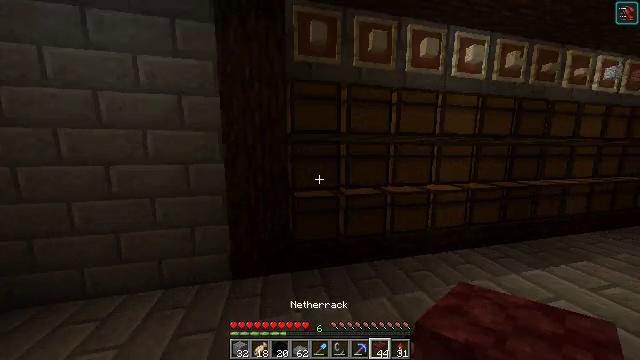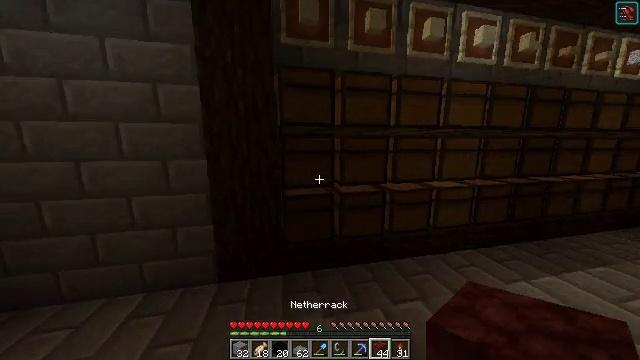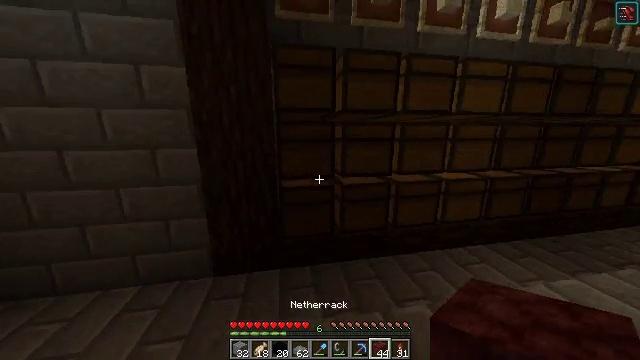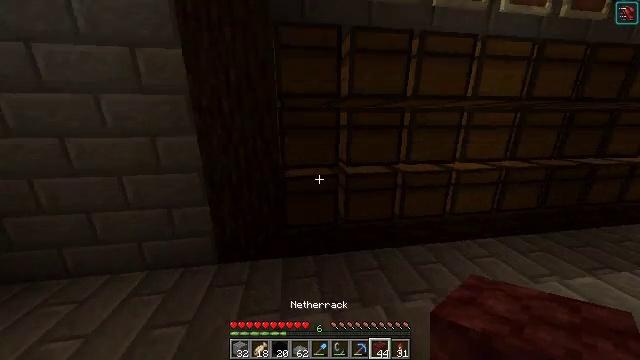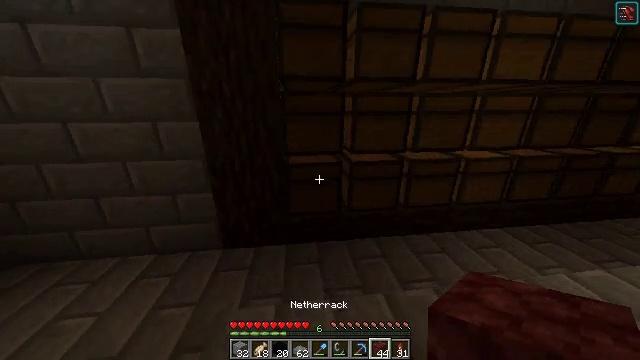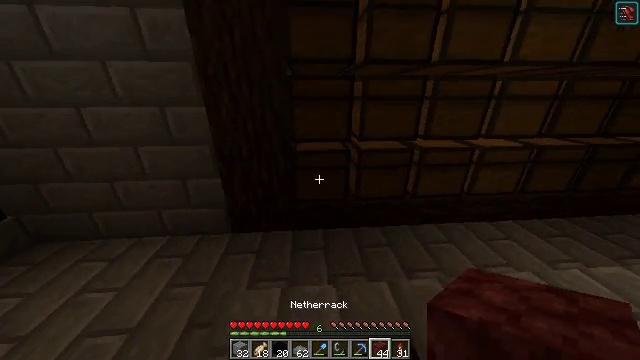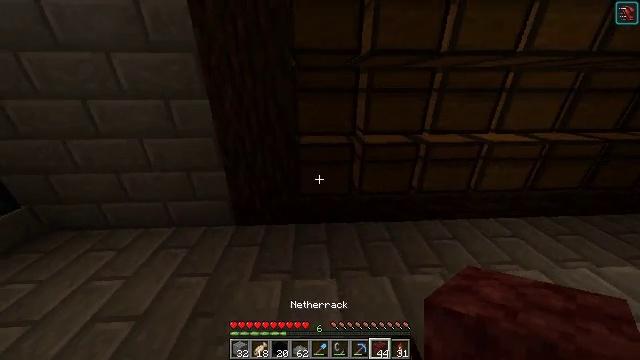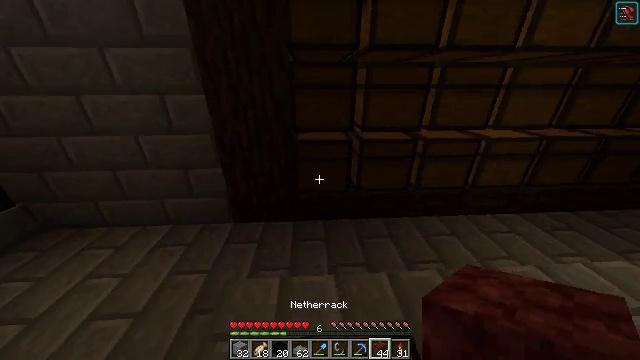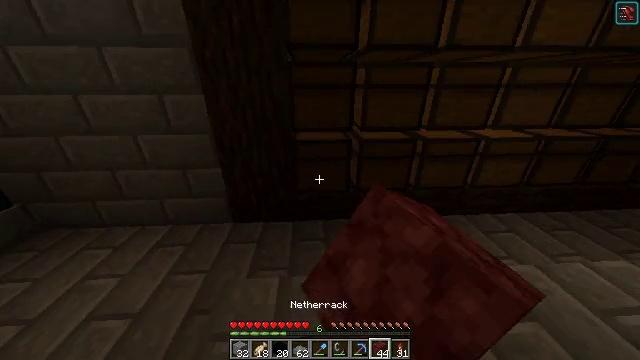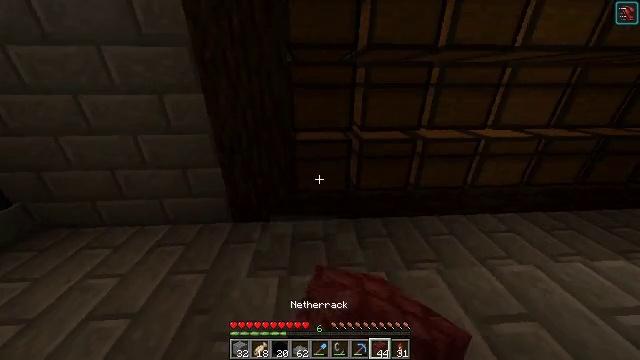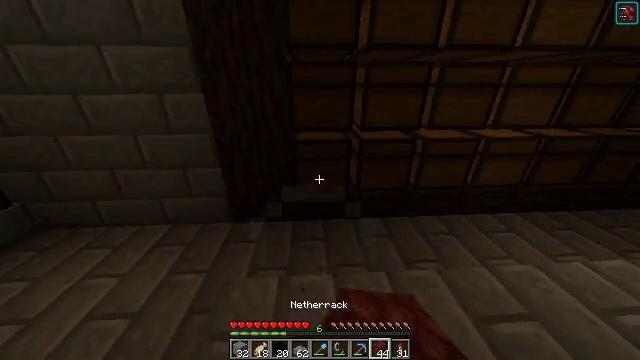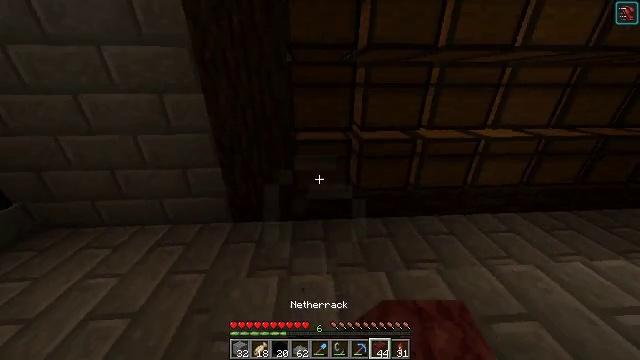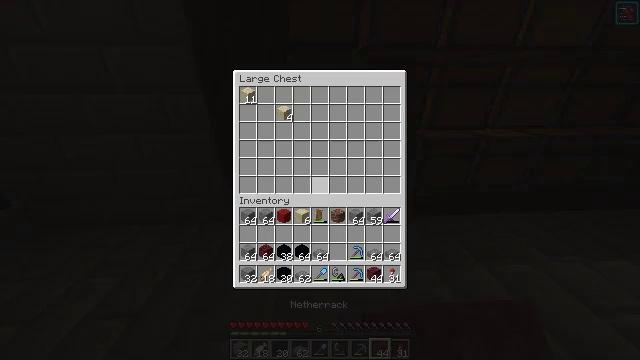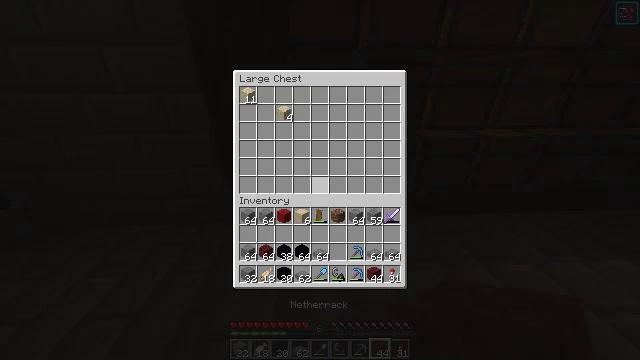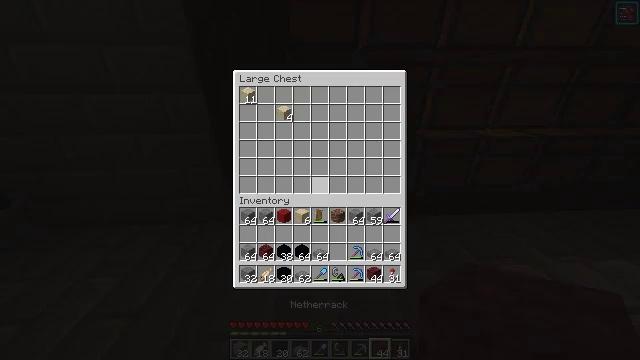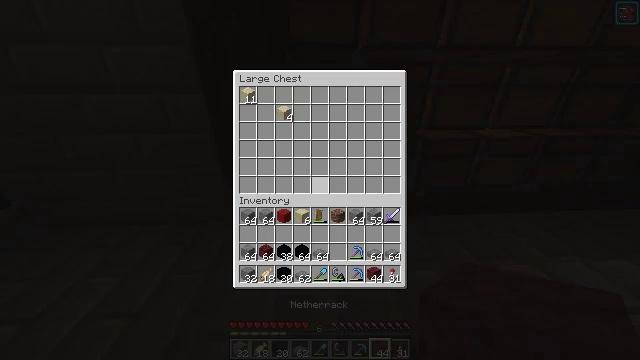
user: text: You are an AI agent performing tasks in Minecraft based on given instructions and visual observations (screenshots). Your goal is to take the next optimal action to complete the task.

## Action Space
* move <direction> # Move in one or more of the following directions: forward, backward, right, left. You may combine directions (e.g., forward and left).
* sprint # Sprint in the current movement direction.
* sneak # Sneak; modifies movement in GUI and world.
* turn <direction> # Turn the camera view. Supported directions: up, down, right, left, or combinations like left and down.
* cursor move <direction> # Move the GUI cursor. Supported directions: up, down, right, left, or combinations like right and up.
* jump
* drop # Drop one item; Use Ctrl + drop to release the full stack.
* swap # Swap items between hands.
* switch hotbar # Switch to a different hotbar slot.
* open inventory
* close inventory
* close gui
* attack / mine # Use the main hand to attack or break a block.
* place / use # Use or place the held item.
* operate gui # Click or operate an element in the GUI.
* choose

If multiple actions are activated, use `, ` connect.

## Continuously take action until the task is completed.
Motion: motion action
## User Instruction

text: Prepare materials in the crafting table to craft white concrete powder.
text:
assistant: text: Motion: move forward, turn down
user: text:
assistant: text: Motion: turn left and down
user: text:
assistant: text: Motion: turn left and down
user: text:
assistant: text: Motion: turn left and down
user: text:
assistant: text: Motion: turn left and down
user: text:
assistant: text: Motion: turn left and down
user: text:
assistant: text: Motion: use / place
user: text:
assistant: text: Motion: use / place
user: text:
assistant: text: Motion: no_op
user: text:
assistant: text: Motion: no_op
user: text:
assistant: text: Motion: no_op
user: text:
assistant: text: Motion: open gui
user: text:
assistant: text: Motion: no_op
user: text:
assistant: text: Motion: no_op
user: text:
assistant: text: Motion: no_op
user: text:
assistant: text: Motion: cursor move up
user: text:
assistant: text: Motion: cursor move up
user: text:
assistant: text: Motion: cursor move left and up
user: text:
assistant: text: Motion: cursor move left and up
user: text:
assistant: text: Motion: no_op
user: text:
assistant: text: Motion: cursor move left
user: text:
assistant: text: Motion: cursor move left
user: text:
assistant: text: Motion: no_op
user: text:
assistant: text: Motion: no_op
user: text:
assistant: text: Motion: no_op
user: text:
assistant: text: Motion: no_op
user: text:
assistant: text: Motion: no_op
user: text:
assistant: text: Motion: no_op
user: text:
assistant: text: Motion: sneak
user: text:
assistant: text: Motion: sneak, choose